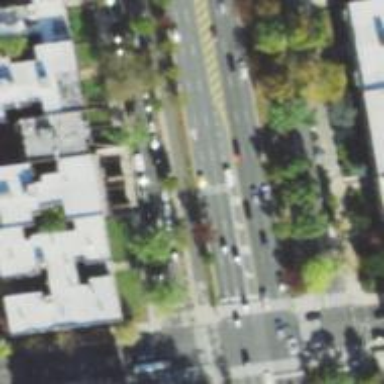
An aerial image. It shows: Primary road with asphalt surface. There is separate sidewalk.